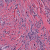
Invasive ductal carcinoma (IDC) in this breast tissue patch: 1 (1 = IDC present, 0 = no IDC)